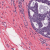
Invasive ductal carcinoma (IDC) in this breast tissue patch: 0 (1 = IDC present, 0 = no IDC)